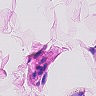
Metastatic tissue present: no